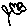
Label: flower